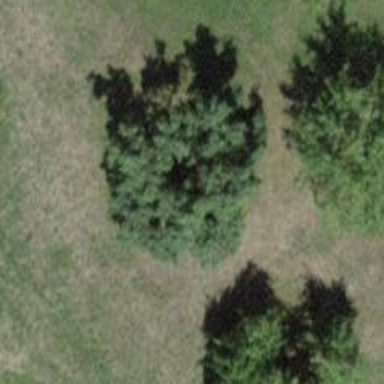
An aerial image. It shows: Beautiful tree in nature.